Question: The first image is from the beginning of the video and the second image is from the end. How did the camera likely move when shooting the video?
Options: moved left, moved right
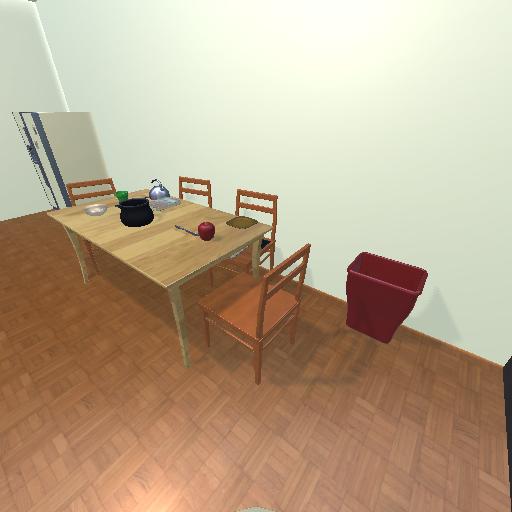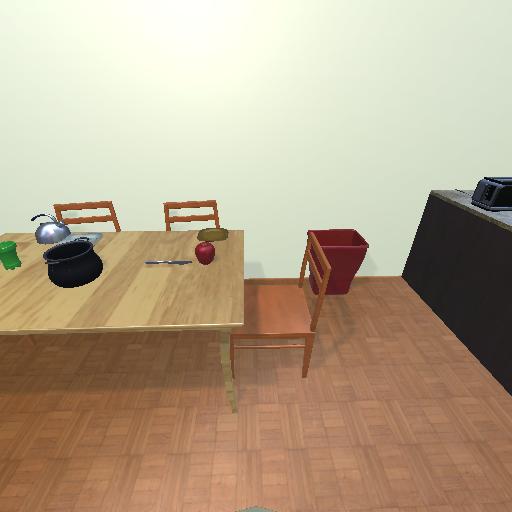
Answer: moved left